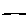
Label: line